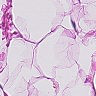
Metastatic tissue present: no